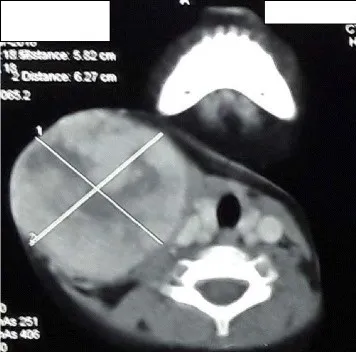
CT of neck (axial view).
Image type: radiology (ct)